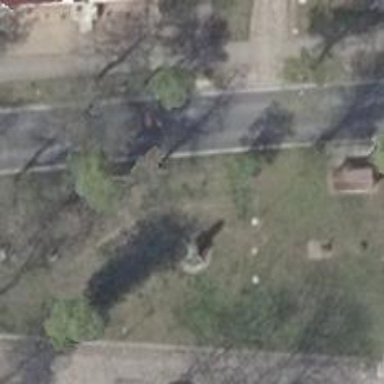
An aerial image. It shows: Historic obelisk memorial.